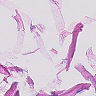
Metastatic tissue present: no